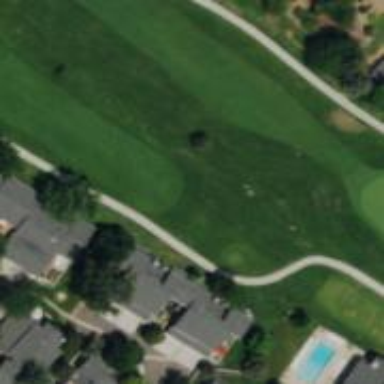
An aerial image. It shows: Well-maintained footway for golf carts with grade 1 tracktype.